Field crop: maize
Growth stage: 2
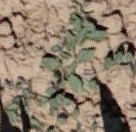
Species: convolvulus